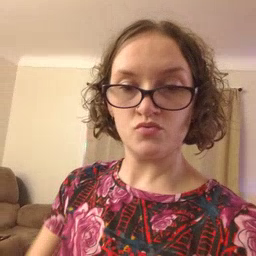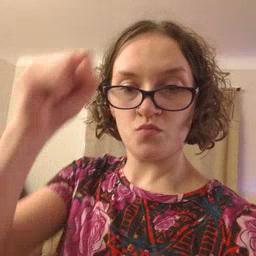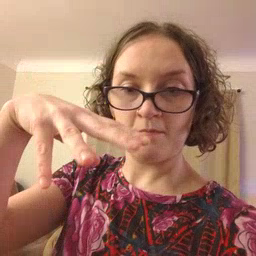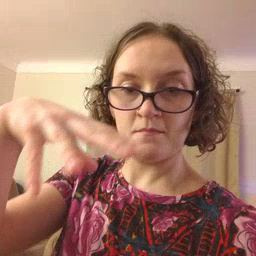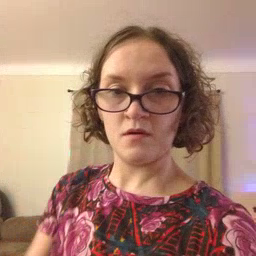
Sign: drop